Question: First of all, please excuse me if I'm using some of the terminology incorrectly (accountant by trade ...)
I'm writing a piece of code that I was planning to pack as .exe product.
I've already included number of standard libraries (xlrd, csv, math, operator, os, shutil, time, datetime, and xlwings). Unfortunately, when I've added 'dataextract' library my program stopped working.
dataextract is an API written specifically for software called Tableau (one of the leading BI solutions on the market). Also Tableau website says it does not provide any maintenance support for it at the moment.
I've tested it on very basic setup:
'''
from xlwings import Workbook, Sheet, Range
Workbook.set_mock_caller(r'X:\JAC Reporting\Tables\Pawel\Development\_DevXL\Test1.xlsx')
f = Workbook.caller()
s = raw_input('Type in anything: ')
Range(1, (2, 1)).value = s
'''
This works perfectly fine. After adding:
'''
import dataextract as tde
'''
The Console (black box) will only flash on the screen and nothing happens.
Questions:
1. Does library (in this case 'dataextract') has to meet certain criteria to be compatible with py2exe?
2. As Tableau does not maintain the original code, does it mean I won't be able to pack it into .exe using py2exe?
Finally: I'm using 'dataextract' for almost 2 years now and as long as you will run the program through .py file it works like a charm :) I just decided to take it one step further.
Any comments/input would be greatly appreciated.
EDIT:
Not sure does it help or not, but when I tried to run the same script using cx_Freeze compiler got below error:

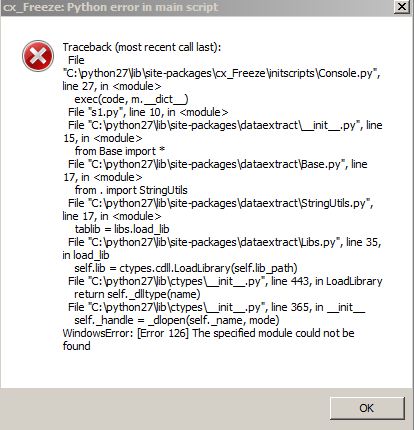
Answer: First of all massive thanks to @Andris as he pointed me at the correct direction.
It turned out dataextrac library dlls are not automatically copied while compiler is running. Therefore you need to copy them from 'site-package/dataextrac/bin' into 'dist' folder.
Also from 12 dlls you only need 9 of them (I tried running exe file for each of them). One you don't need are: icin44.dll, msvcp100.dll and msvcr100.dll.
To be on the safe side I will be coping them anyway though.
Hope this post will be any help to otheres :)